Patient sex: F
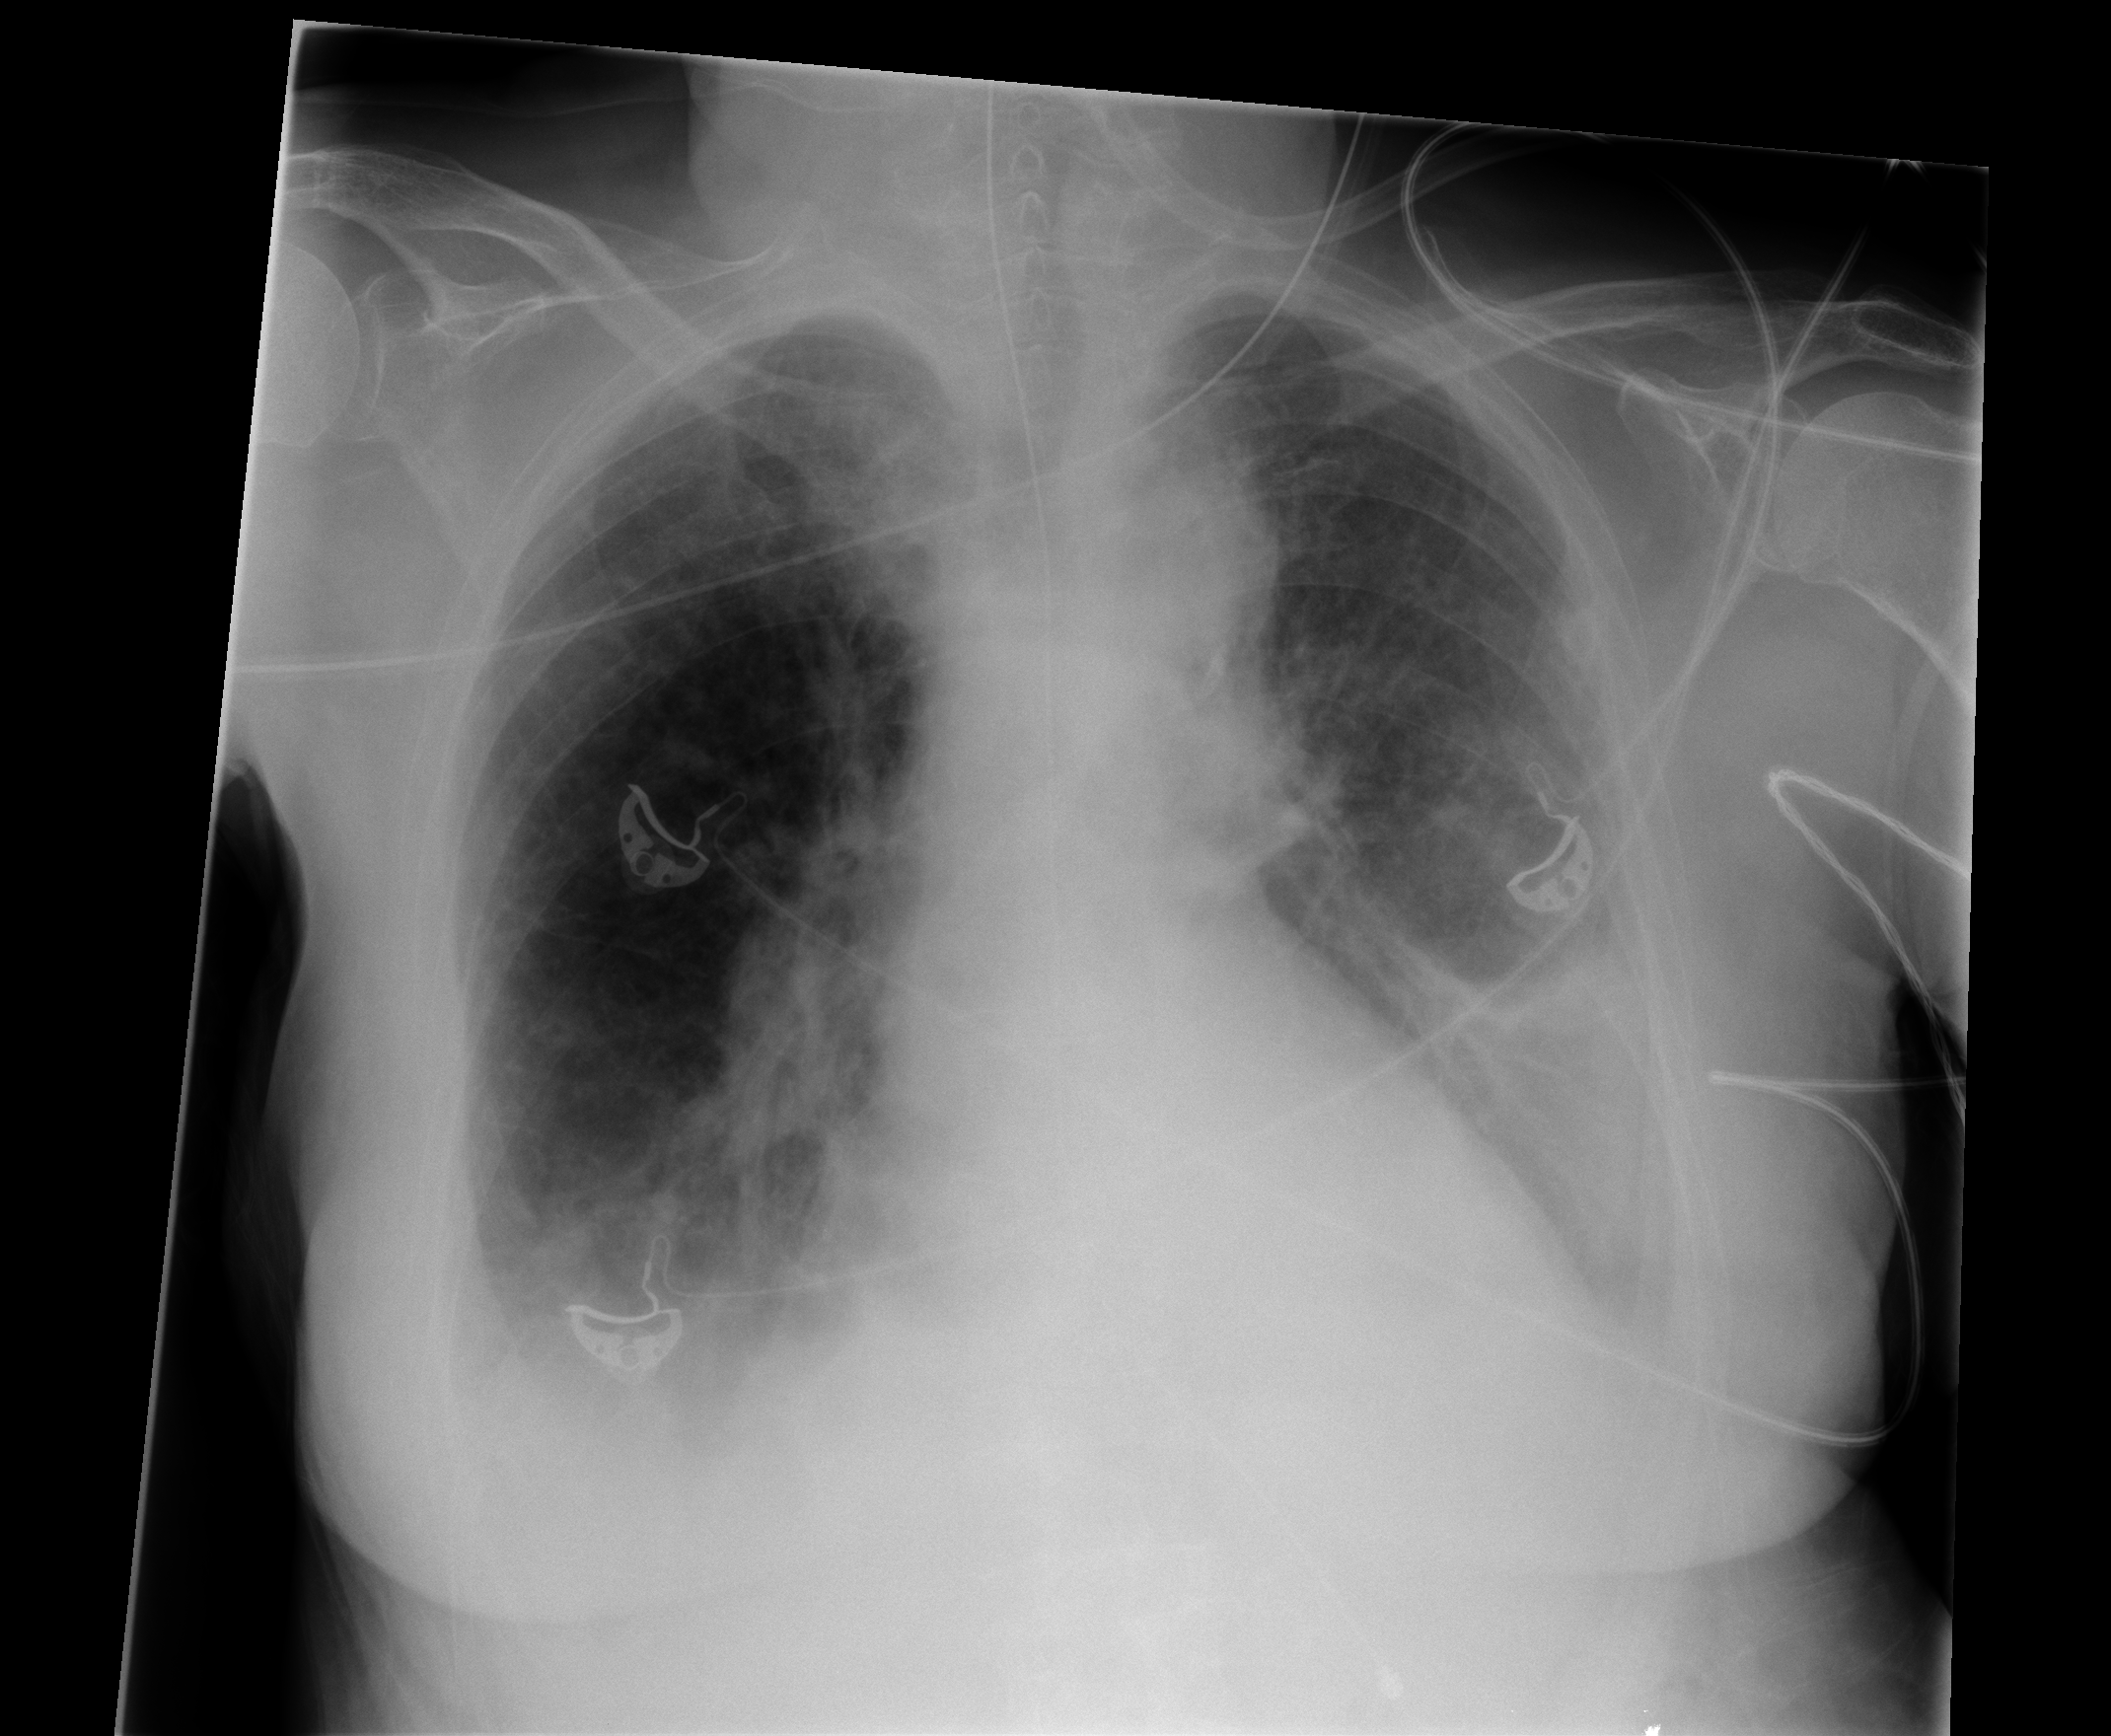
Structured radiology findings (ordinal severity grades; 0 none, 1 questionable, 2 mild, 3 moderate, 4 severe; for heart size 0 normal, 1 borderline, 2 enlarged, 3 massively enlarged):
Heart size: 1
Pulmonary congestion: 2
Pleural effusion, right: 2
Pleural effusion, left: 3
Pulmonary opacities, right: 1
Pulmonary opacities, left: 1
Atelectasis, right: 2
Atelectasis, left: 3